Interaction volume radius: 5 \u00c5
Interaction volume height: 10 \u00c5
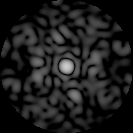
Disorder parameter: 0.8079